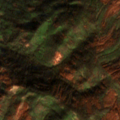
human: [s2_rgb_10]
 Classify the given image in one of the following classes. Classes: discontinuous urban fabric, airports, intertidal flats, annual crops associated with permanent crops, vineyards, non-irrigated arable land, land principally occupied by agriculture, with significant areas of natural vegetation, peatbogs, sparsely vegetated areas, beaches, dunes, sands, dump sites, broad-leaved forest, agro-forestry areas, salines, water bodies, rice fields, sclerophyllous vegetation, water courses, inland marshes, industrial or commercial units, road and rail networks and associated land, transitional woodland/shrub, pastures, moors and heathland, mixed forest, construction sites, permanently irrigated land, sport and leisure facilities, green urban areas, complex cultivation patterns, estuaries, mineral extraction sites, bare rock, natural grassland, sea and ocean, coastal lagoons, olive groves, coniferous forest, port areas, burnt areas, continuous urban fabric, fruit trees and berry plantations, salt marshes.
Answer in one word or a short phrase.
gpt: non-irrigated arable land, broad-leaved forest